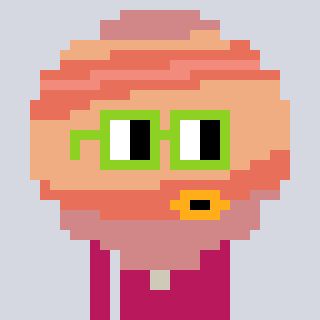
a pixel art character with square light green glasses, a jupiter-shaped head and a darkpink-colored body on a cool background